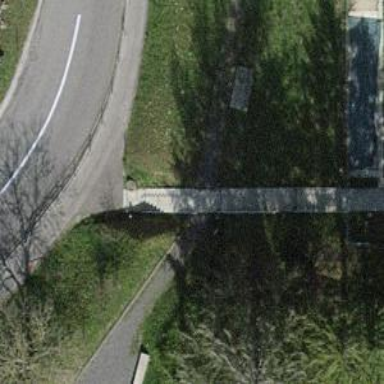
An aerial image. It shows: Road with steps.